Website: macys
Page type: payment
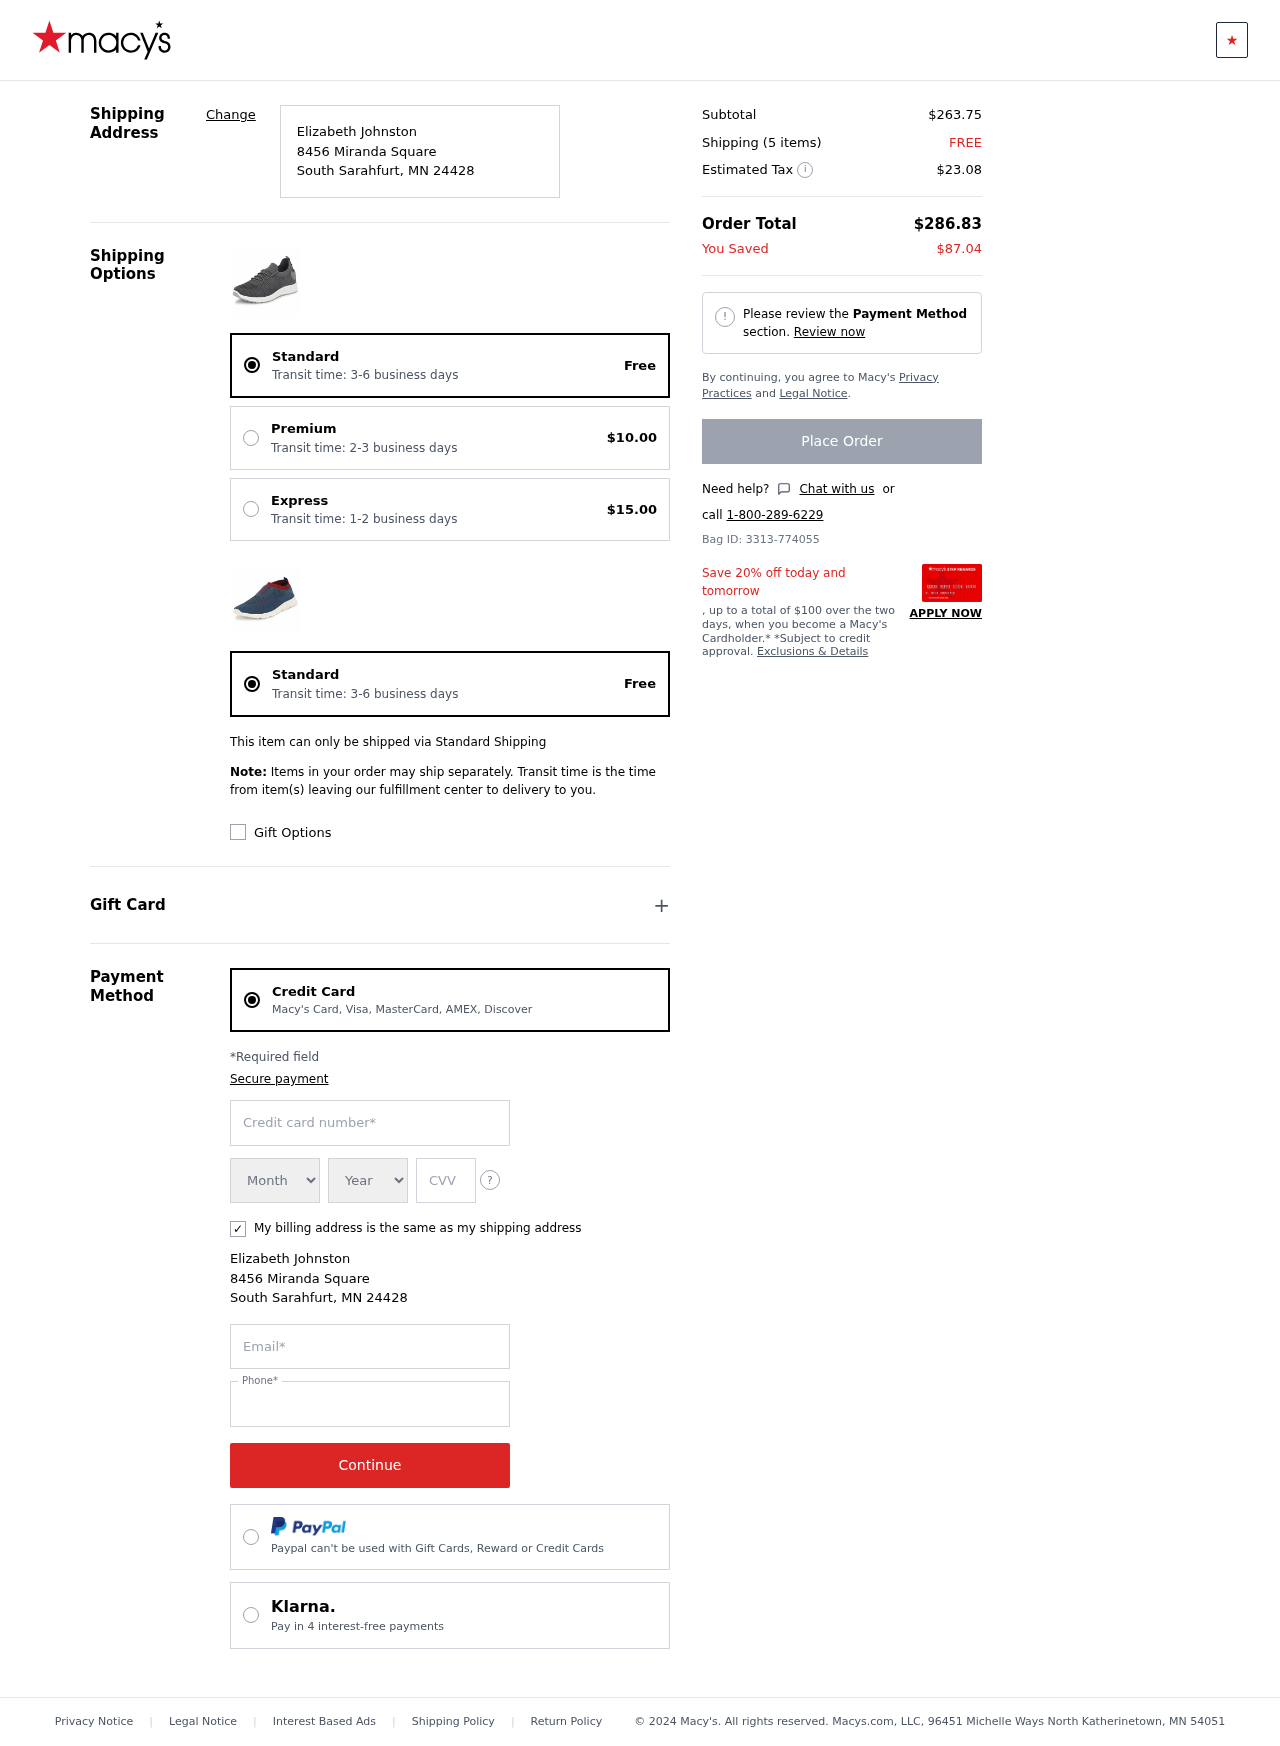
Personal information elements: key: PII_CARD_CVV
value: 584
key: PII_CARD_EXPIRY_MONTH
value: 07
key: PII_CARD_EXPIRY_YEAR
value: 30
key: PII_CARD_NUMBER
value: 4694 0430 7979 0658
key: PII_CITY
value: South Sarahfurt
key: PII_EMAIL
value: elizabethjohnston@yahoo.com
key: PII_FULLNAME
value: Elizabeth Johnston
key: PII_PHONE
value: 5634858623
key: PII_POSTCODE
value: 24428
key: PII_STATE_ABBR
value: MN
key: PII_STREET
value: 8456 Miranda Square
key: PII_FULLNAME2
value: Elizabeth Johnston
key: PII_CITY2
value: South Sarahfurt
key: PII_STATE_ABBR2
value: MN
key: PII_POSTCODE_FULL
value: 24428
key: PII_POSTCODE_NUMERIC
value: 24428
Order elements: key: ORDER_DELIVERY_DATE
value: Transit time: 3-6 business days
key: ORDER_SHIPPING_STANDARD
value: Free
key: ORDER_SHIPPING_PREMIUM
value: $10.00
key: ORDER_SHIPPING_EXPRESS
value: $15.00
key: ORDER_DELIVERY_DATE2
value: Transit time: 3-6 business days
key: ORDER_SHIPPING_STANDARD2
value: Free
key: ORDER_SUBTOTAL
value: $263.75
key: ORDER_NUM_ITEMS
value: Shipping (5 items)
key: ORDER_SHIPPING_COST
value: FREE
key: ORDER_TAX
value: $23.08
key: ORDER_TOTAL
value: $286.83
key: ORDER_SAVINGS
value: $87.04
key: ORDER_ID
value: Bag ID: 3313-774055